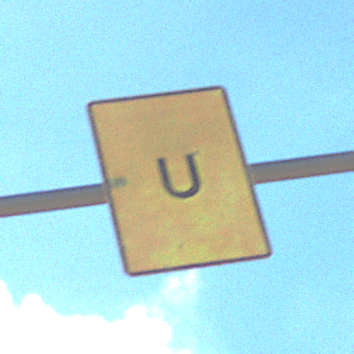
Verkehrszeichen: AnkuendigungOderFortsetzungUmleitungOhnePfeilsymbol
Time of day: Midday
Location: Outdoor (Nature)
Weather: PartlyCloudy
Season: NotSpecified
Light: Natural